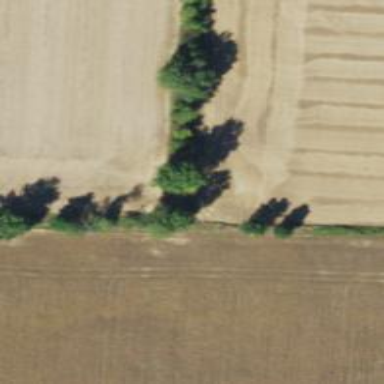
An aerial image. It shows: Row of trees in natural setting.